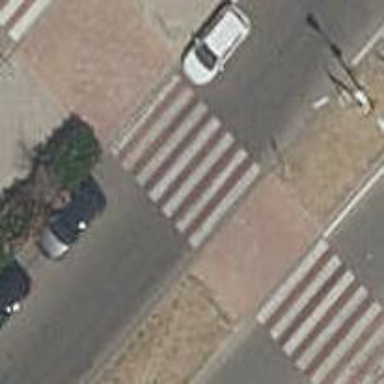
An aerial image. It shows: Uncontrolled crossing on the road.